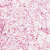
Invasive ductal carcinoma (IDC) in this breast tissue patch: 0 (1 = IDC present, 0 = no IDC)